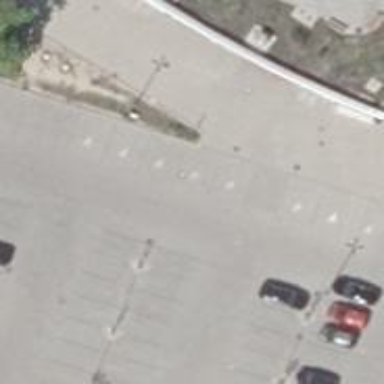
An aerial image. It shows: Parking aisle designated as service road.